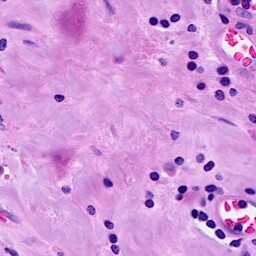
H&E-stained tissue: Breast